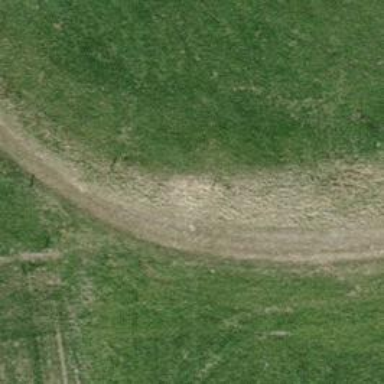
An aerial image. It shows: Track with grass surface categorized as grade4 tracktype.